Group 1:
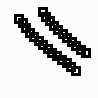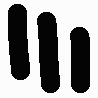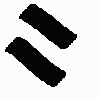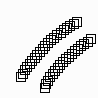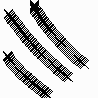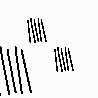
Group 2:
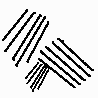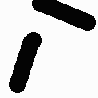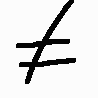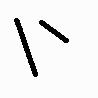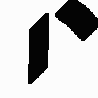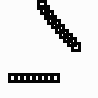
Rule separating the two groups: Parallel curves vs. non-parallel curves.
Concepts: all
Author: Giuseppe Insana